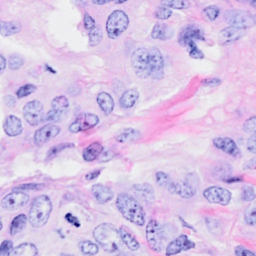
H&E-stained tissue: Breast